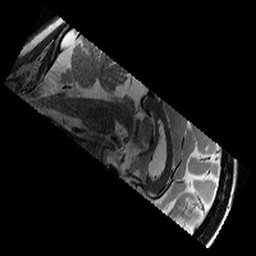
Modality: T2w
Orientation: sagittal
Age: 10
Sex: male
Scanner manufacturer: siemens
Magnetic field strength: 3 T
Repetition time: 9.23 s
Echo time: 0.067 s